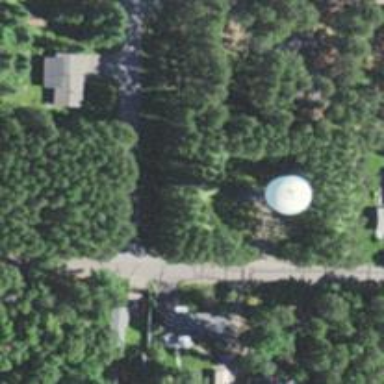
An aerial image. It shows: Water tower that is man-made.